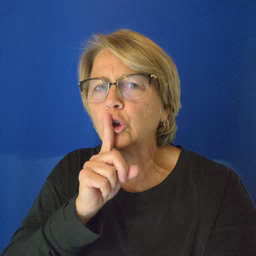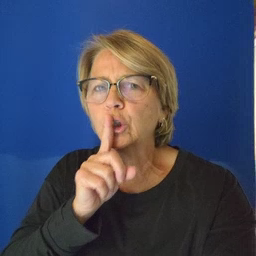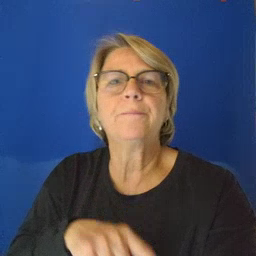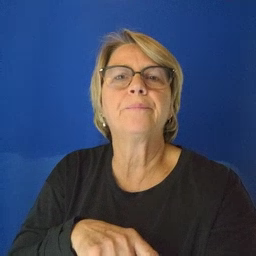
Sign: shhh